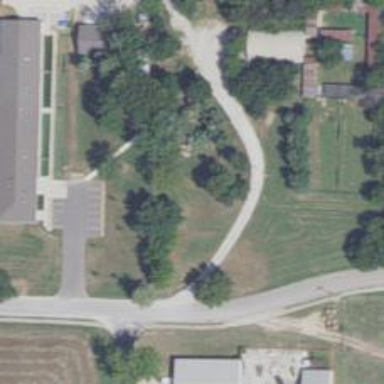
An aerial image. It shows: Animal shelter.